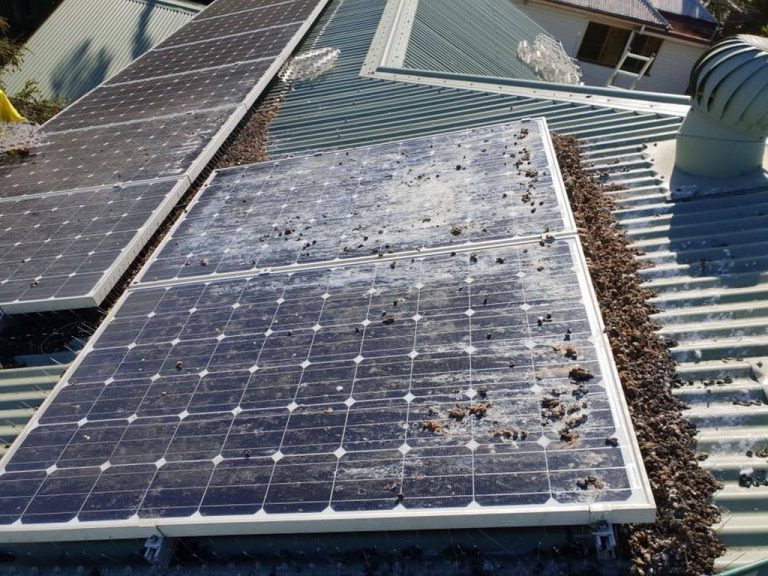
Label: Bird-drop